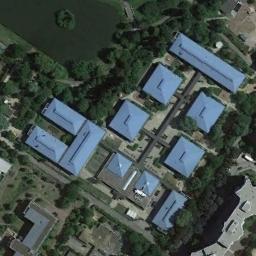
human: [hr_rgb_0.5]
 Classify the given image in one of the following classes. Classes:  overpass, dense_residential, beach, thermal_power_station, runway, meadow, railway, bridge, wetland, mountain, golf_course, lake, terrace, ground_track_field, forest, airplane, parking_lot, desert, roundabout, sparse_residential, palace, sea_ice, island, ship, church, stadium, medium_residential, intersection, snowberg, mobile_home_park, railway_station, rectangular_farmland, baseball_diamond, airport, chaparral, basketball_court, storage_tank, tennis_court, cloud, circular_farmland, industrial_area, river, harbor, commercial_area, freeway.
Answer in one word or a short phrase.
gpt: industrial_area